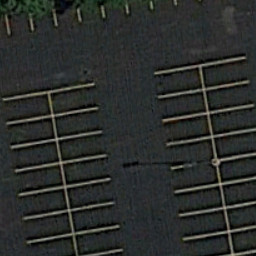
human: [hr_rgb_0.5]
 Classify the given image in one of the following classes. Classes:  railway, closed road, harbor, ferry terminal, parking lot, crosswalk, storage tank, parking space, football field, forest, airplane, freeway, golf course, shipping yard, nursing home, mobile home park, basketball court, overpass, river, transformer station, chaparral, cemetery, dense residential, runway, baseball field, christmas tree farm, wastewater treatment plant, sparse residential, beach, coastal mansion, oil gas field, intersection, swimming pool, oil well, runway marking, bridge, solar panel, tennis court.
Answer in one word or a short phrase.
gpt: parking space